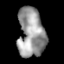
Tissue: lung
Cell type: Epithelial cells
Senescence score: 0.177
Nuclear area (px): 1286
Mean DAPI intensity: 153.114